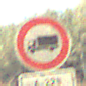
Verkehrszeichen: VerbotFuerKraftfahrzeugeUeberDreiKommaFuenfTonnen
Zusatzzeichen unten: ZeitangabenMitBeschraenkungAufWochentage4
Umgebung: Outdoor, Nature
Tageszeit: MorningAfternoon
Wetter: PartlyCloudy
Licht: Natural
Jahreszeit: NotSpecified
Kontrast: HighContrast